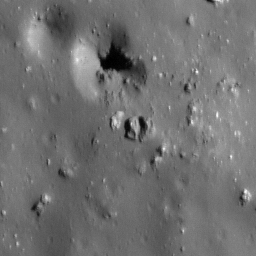
Pit: Tycho 8
Host crater: Tycho
Host type: impact_melt
Lunar coordinates: latitude -42.788, longitude 348.774